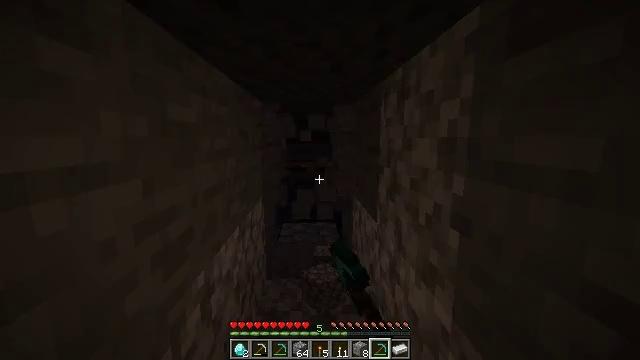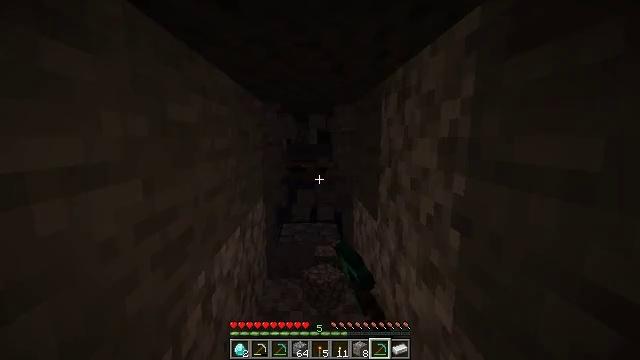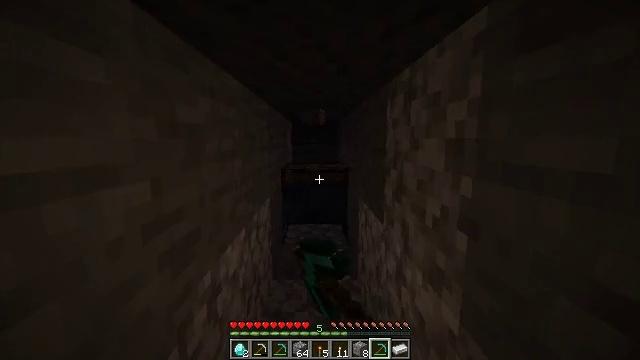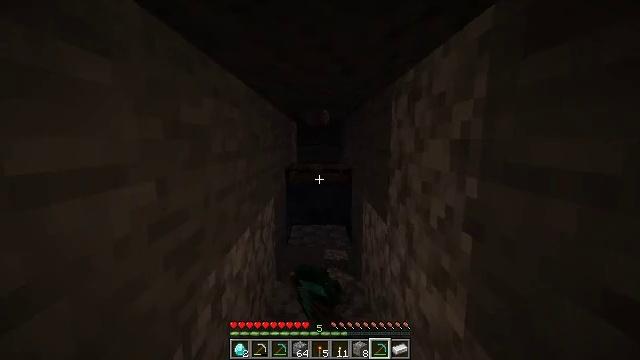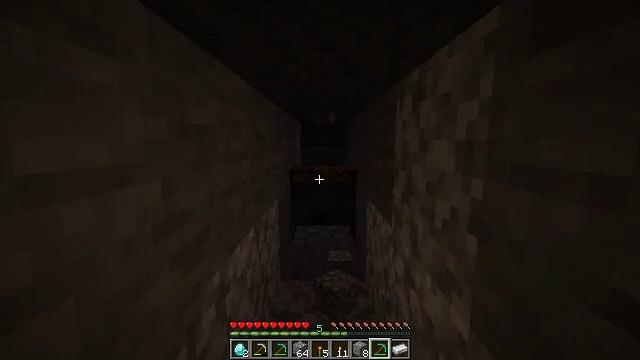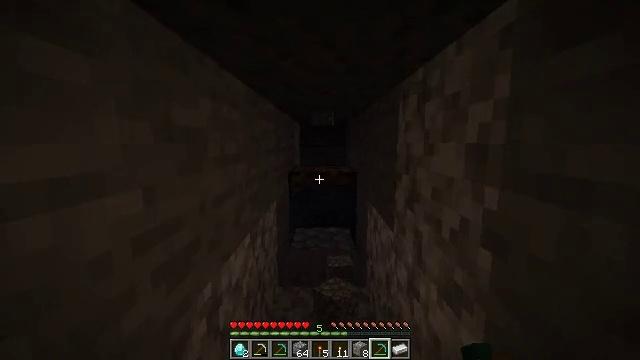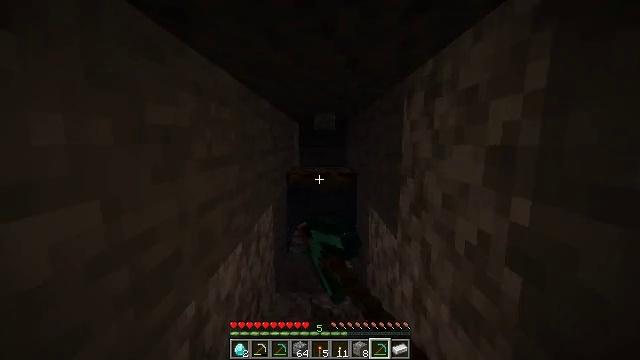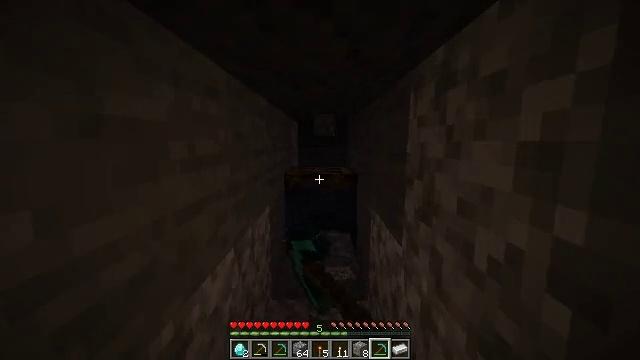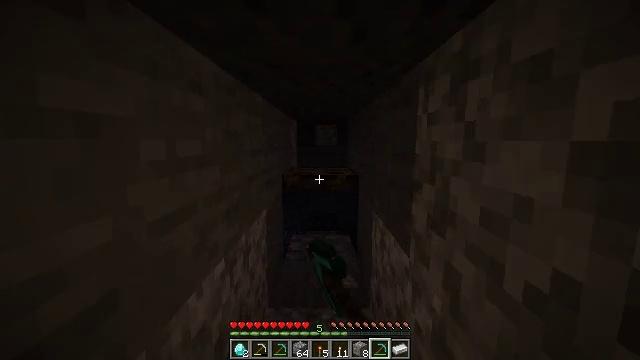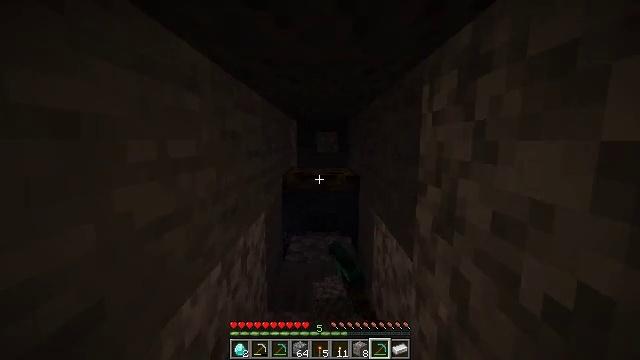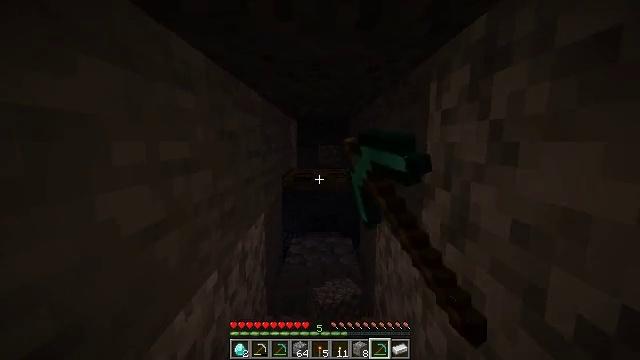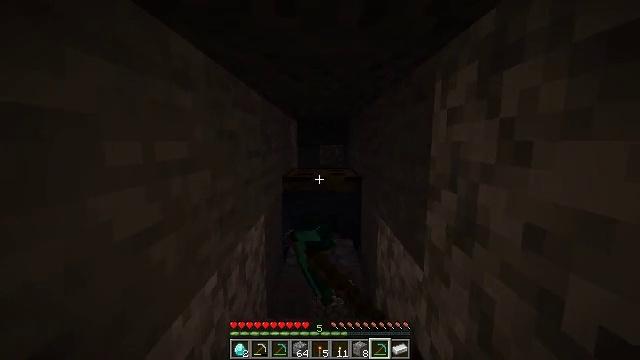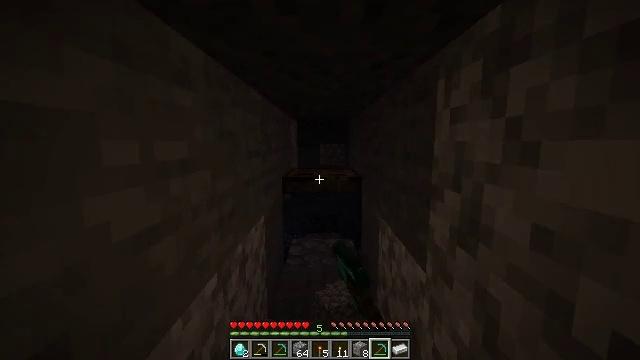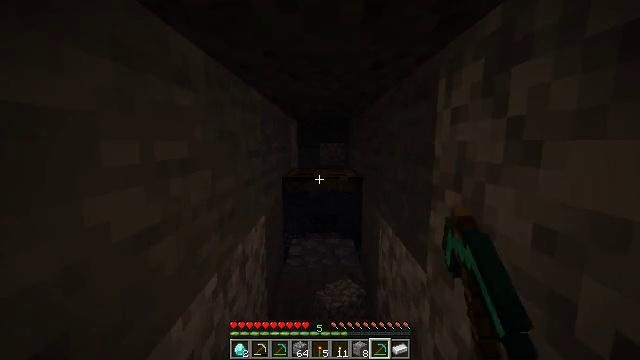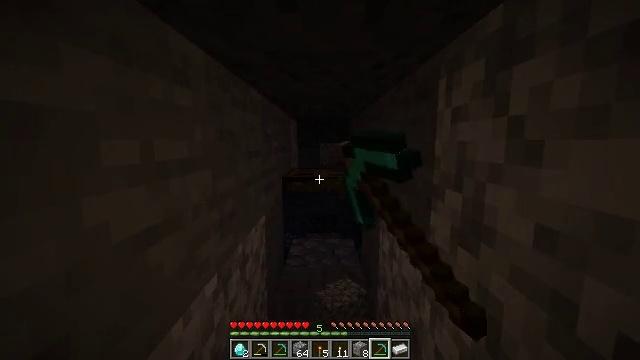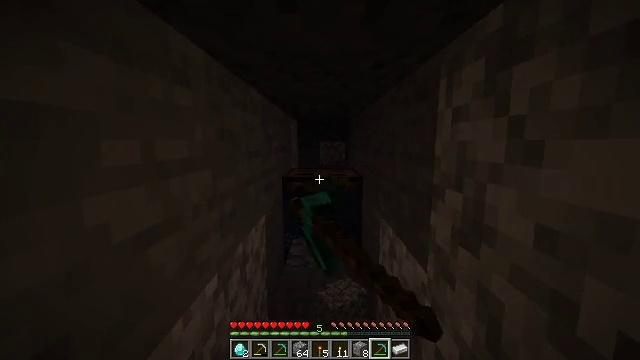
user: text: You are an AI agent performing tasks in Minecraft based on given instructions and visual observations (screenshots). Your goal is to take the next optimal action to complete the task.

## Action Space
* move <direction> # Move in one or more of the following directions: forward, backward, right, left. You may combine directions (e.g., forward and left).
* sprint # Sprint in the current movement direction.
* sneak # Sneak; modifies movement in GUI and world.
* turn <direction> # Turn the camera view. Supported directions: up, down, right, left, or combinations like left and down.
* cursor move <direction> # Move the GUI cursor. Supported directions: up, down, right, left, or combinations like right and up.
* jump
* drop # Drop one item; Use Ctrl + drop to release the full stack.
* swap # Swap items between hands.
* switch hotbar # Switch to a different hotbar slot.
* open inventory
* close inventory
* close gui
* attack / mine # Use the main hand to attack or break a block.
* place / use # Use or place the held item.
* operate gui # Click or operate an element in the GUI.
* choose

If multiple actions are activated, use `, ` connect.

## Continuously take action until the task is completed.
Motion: motion action
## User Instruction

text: Get the oak trapdoor back into your inventory.
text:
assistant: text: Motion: attack / mine
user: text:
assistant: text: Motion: turn left, attack / mine
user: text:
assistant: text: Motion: attack / mine
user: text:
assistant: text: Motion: attack / mine
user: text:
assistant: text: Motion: move forward, attack / mine
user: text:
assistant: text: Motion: move forward, attack / mine
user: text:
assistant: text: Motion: move forward, attack / mine
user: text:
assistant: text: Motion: attack / mine
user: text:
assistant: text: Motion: attack / mine
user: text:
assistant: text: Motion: attack / mine
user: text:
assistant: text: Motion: attack / mine
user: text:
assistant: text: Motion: attack / mine
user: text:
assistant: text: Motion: attack / mine
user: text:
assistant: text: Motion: attack / mine
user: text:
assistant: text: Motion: attack / mine
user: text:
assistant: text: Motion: attack / mine
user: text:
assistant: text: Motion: no_op
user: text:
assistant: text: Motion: no_op
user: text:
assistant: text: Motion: no_op
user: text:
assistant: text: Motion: no_op
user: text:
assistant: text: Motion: no_op
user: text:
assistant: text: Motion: move forward, turn down
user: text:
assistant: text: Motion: move forward
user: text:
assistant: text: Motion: move forward
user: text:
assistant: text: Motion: move forward
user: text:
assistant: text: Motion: move forward
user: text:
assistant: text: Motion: move forward
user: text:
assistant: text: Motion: move forward
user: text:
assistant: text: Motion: move forward, attack / mine
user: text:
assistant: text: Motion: attack / mine